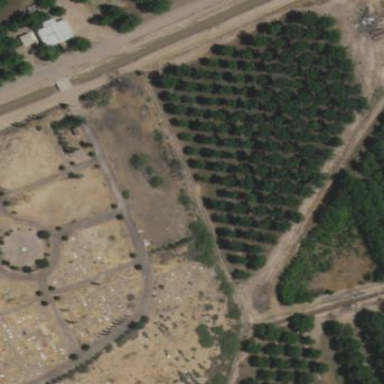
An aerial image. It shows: Orchard.